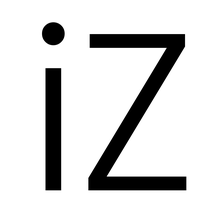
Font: Poppins-Light